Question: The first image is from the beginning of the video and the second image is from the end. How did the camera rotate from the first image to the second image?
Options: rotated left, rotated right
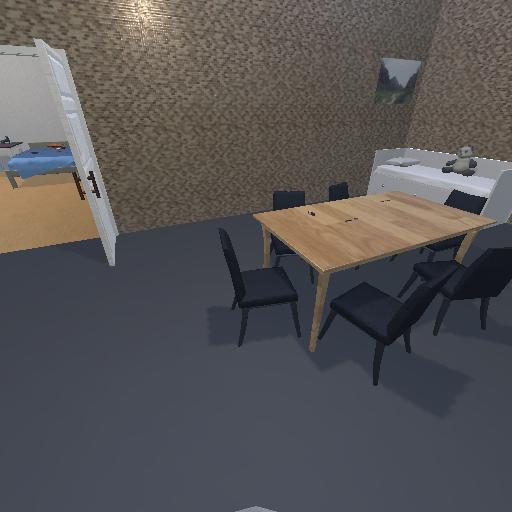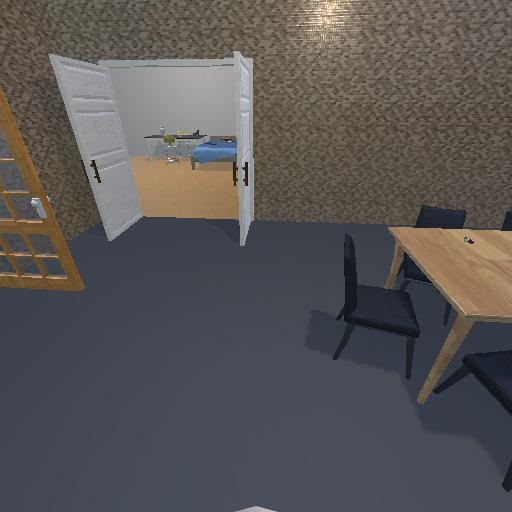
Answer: rotated left